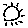
Label: sun